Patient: sex F, age 82
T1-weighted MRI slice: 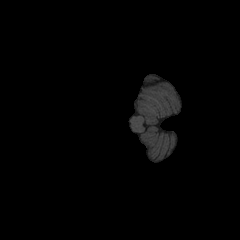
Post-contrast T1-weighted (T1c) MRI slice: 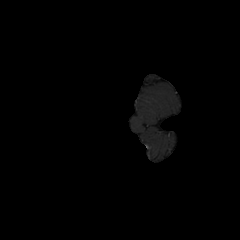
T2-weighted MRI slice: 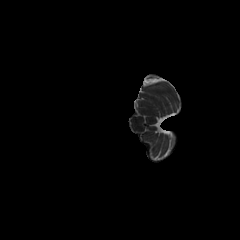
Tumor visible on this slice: no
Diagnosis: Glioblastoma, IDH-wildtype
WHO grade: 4